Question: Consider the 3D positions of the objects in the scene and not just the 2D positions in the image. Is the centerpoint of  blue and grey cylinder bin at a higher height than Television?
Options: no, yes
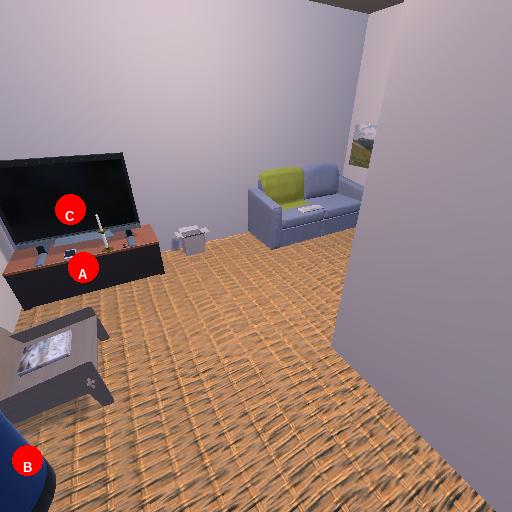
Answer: no